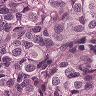
Metastatic tissue present: yes